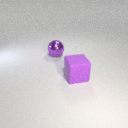
large purple metal sphere to the left of large purple rubber cube